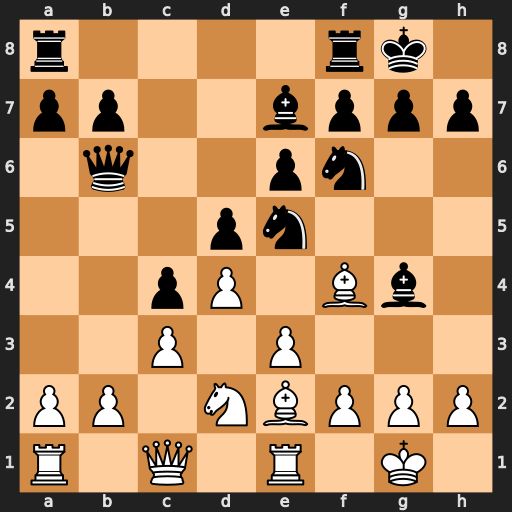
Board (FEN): r4rk1/pp2bppp/1q2pn2/3pn3/2pP1Bb1/2P1P3/PP1NBPPP/R1Q1R1K1
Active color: w
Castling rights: -
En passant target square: -
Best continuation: dxe5 Bxe2 exf6 Bxf6 Rxe2